Question: I would like to use these examples but I get a lot of errors !
'''
The import com.android.volley cannot be resolved
'''
Source link:
<URL>

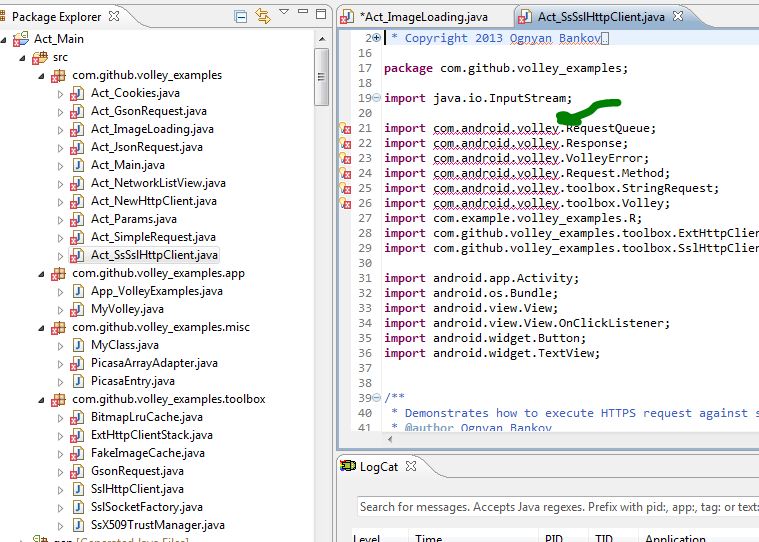
Answer: You need to clone the Volley Framework and reference it as a library in any projects that you wish to use with it.
'''
git clone https://android.googlesource.com/platform/frameworks/volley
'''
An example of this can be found <URL>